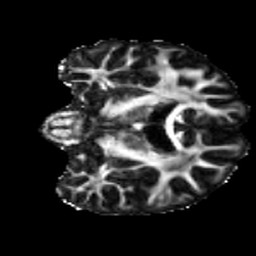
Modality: FA
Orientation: coronal
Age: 26
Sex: male
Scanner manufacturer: siemens
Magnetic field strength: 3 T
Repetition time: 3.5 s
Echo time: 0.086 s